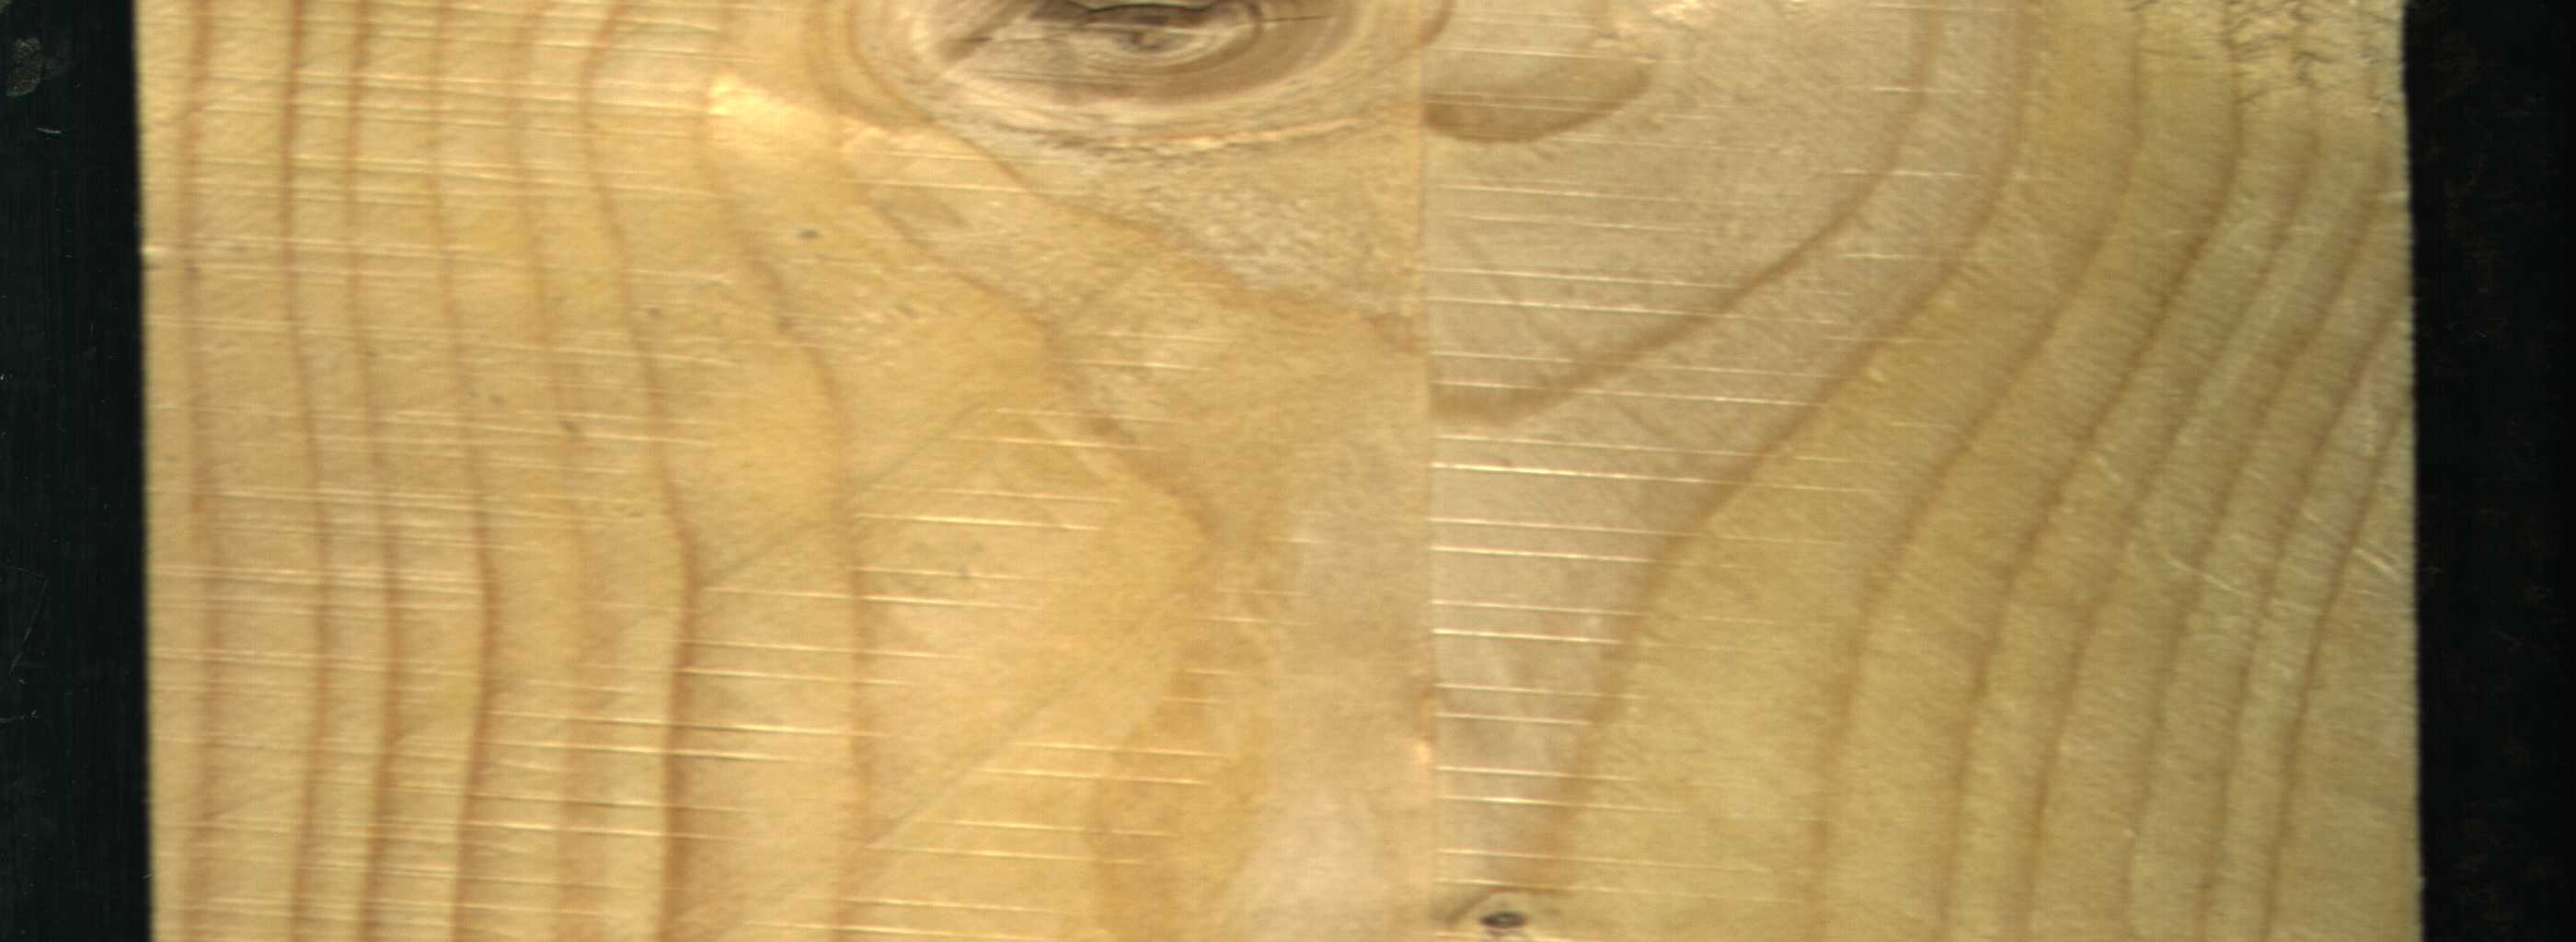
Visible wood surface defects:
knot_with_crack
Dead_Knot
Dead_Knot
Live_Knot